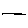
Label: line